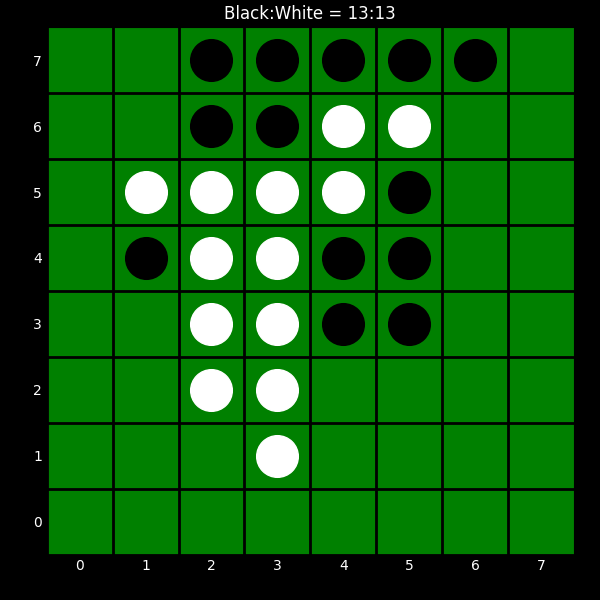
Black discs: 13
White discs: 13